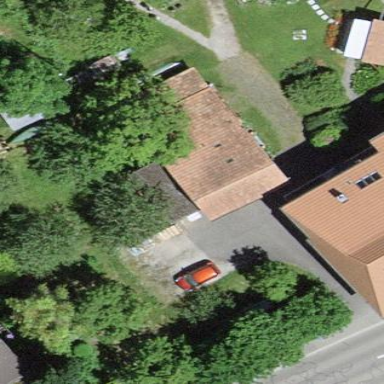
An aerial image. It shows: Garage building.